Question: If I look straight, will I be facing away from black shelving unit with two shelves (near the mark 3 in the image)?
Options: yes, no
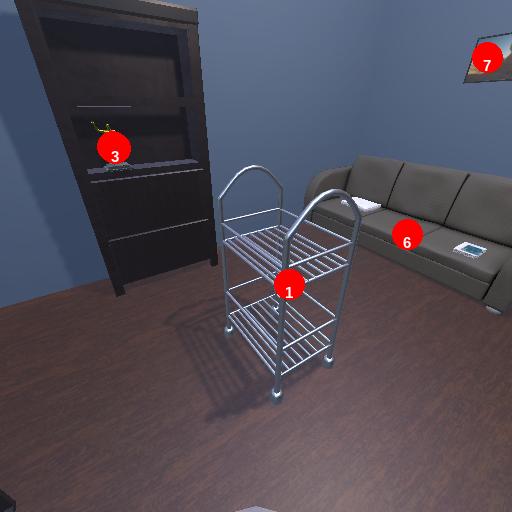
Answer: yes